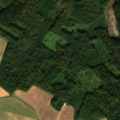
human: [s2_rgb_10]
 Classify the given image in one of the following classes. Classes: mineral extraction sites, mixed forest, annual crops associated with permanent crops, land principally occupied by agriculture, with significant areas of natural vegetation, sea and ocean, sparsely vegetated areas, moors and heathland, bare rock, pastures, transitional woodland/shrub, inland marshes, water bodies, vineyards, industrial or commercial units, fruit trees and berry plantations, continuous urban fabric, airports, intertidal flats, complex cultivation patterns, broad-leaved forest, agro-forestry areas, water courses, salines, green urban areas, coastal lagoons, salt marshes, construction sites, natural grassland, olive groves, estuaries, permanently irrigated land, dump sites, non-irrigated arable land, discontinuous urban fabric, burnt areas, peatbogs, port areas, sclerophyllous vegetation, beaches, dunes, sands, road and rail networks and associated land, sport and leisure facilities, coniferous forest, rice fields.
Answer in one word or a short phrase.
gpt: non-irrigated arable land, broad-leaved forest